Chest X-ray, AP view. Patient: 64 years old, sex M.
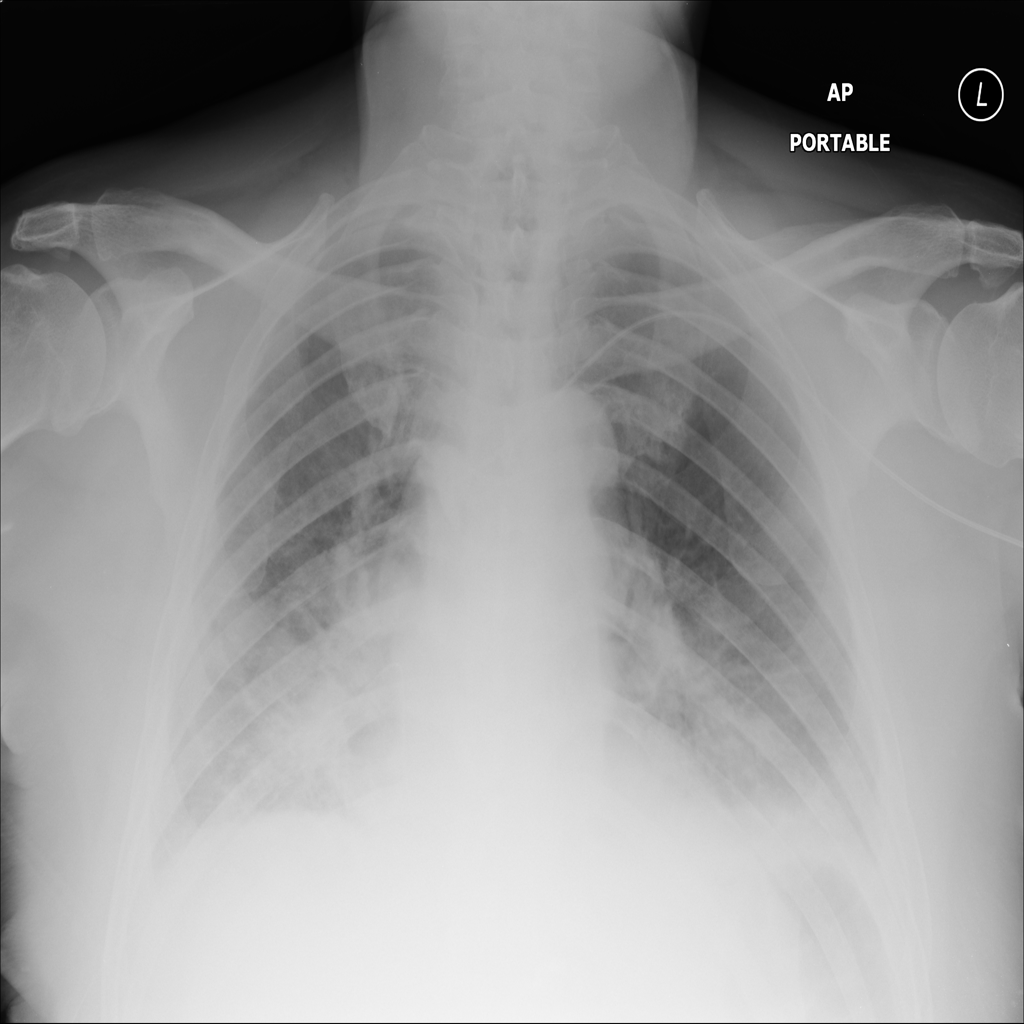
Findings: Infiltration